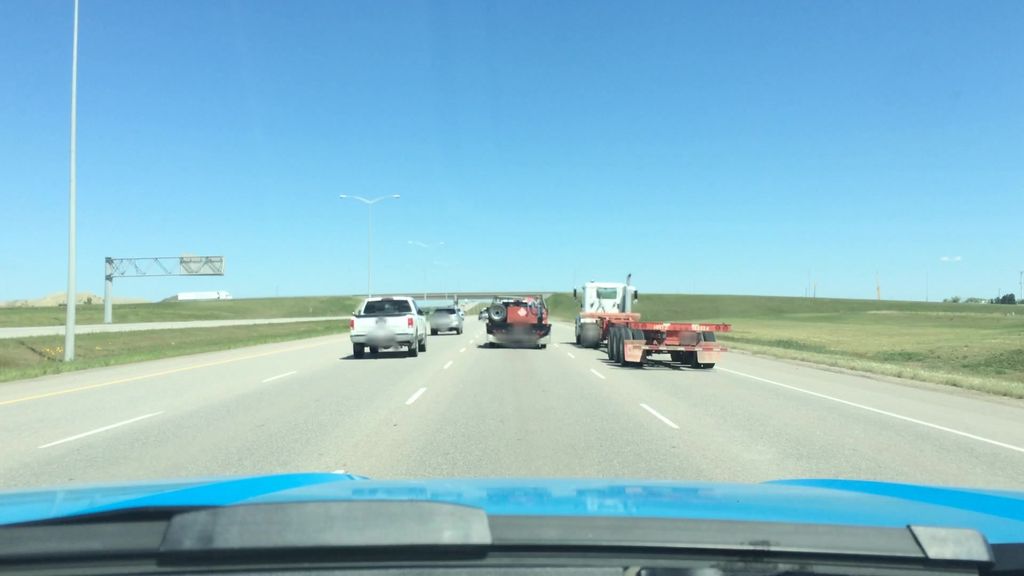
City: calgary